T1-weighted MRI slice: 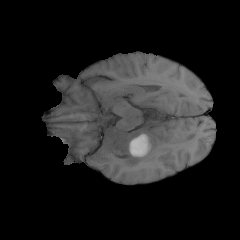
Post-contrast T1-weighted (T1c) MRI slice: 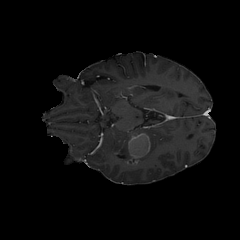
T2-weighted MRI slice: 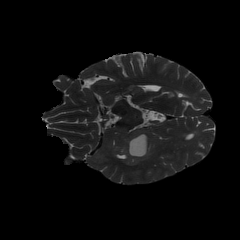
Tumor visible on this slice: yes